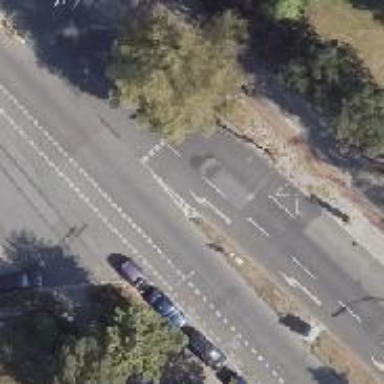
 designed as dual carriageway. There is track designated for cyclists on the right side. Bus stop is located on the right for parking reasons."